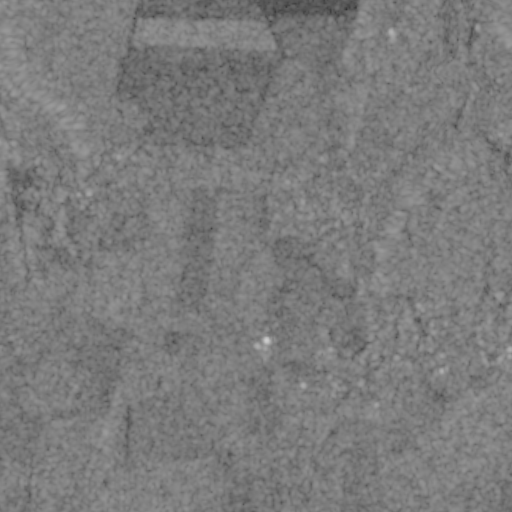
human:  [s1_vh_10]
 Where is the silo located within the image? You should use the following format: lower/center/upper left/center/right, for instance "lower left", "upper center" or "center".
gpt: The silo is located in the center right of the image.
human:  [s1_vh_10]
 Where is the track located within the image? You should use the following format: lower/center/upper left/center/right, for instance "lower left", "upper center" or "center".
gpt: The track is located in the center of the image.
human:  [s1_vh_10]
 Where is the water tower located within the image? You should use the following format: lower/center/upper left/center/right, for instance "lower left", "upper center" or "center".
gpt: The water tower is located in the lower center of the image.
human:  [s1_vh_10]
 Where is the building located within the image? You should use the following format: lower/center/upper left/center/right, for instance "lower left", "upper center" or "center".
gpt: There is no building in the image.

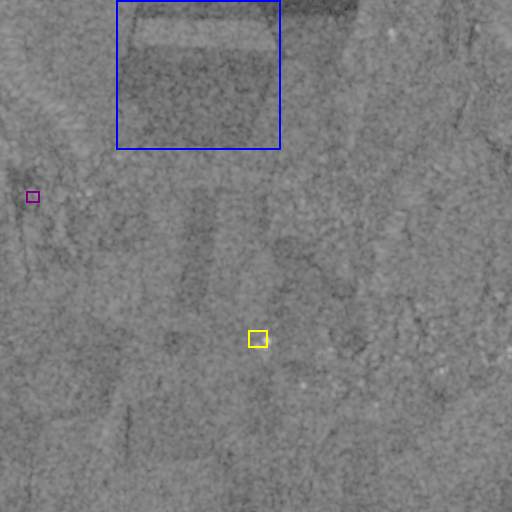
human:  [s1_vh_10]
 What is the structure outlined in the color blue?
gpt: The structure outlined in blue is a crop field.
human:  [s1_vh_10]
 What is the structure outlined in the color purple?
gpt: The structure outlined in purple is a park.
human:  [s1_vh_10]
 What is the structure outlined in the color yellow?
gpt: The structure outlined in yellow is a parking lot.
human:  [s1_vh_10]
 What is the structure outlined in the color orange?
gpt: There is no orange outline.